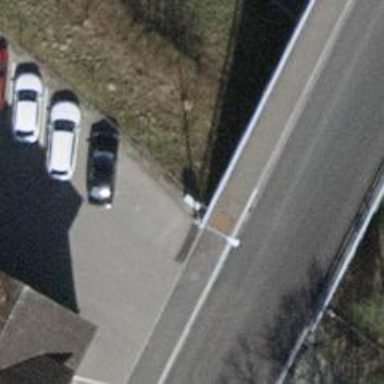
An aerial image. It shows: Sidewalk bridge over footway road.